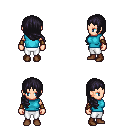
a pixel art fantasy rpg character, female body template, human, light skin, teal sleeveless shirt, white pants, raven right-swept hairstyle, leather bracers, brown shoes, four views (front, back, left, right), 2x2 character sprite sheet, small pixel art, hard edges, no anti-aliasing